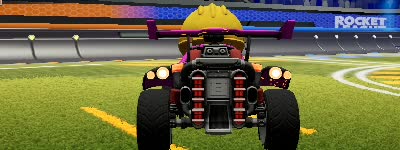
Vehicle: octane